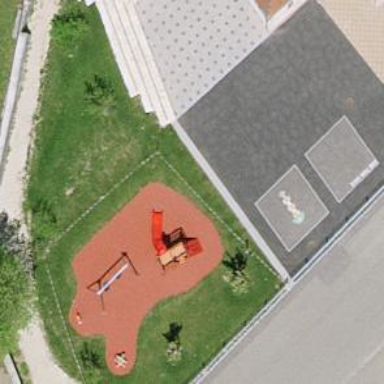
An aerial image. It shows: Playground featuring slide.